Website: home-depot
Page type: account-selection
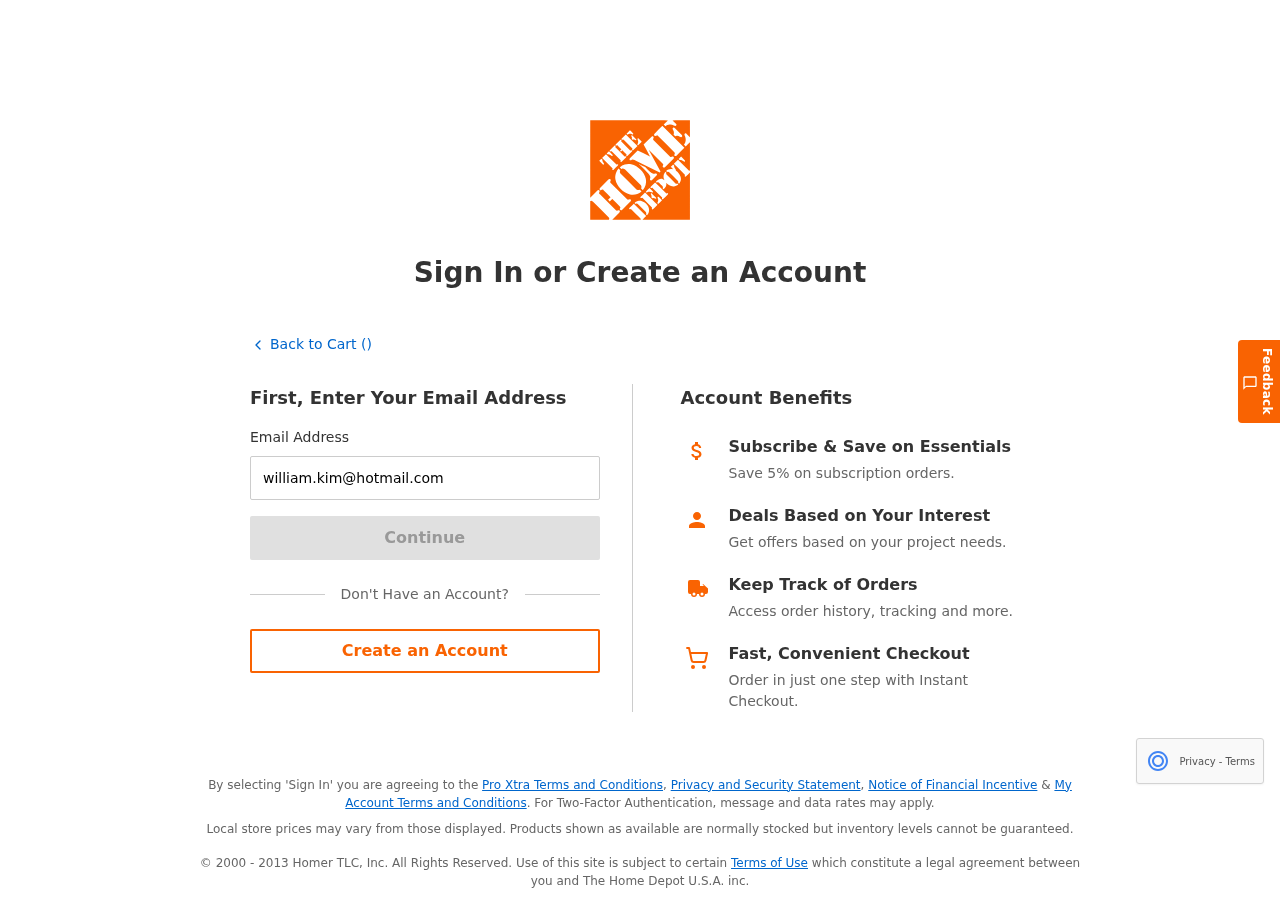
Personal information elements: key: PII_EMAIL
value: william.kim@hotmail.com